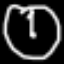
Label: clock